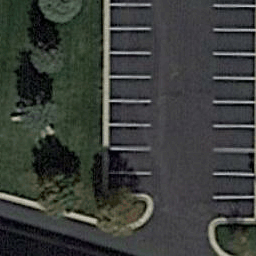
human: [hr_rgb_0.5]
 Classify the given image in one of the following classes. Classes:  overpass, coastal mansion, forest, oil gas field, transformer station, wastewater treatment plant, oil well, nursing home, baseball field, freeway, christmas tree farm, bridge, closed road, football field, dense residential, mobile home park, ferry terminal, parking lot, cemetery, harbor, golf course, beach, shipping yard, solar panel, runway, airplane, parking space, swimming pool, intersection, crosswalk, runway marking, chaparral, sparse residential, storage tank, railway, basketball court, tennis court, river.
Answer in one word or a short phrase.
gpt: parking space